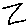
Label: zigzag